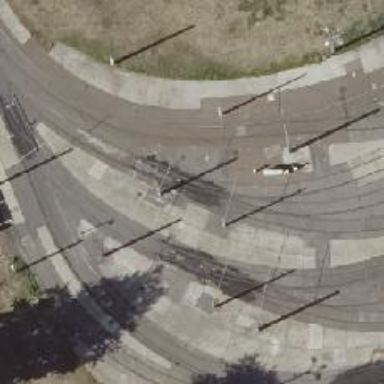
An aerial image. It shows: Tram railway yard with electrified contact lines.